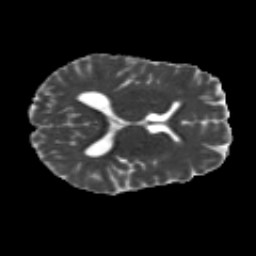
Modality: MD
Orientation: axial
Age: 34
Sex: male
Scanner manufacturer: siemens
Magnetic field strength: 3 T
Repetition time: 8.8 s
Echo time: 0.085 s